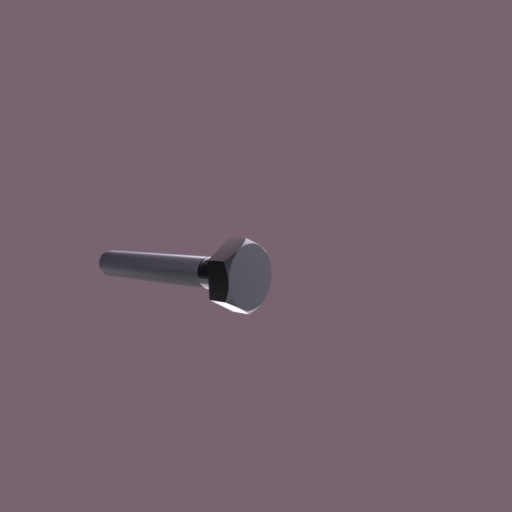
Label: bolt